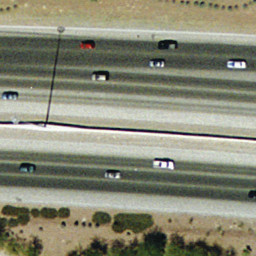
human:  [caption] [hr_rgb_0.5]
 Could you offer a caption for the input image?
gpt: There are two straight freeways with some cars on the roads .

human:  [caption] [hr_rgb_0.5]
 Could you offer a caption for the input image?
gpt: Two straight freeways with some cars on them .

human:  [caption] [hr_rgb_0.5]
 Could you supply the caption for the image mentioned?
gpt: Two straight freeways closed to each other .

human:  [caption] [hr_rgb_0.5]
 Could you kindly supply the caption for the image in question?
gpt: There are two straight freeways closed together .

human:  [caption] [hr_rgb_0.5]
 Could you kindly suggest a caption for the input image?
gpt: Two straight freeways closed to each other with some cars on them .